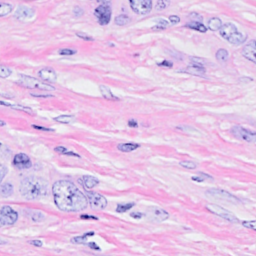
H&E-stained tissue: Breast